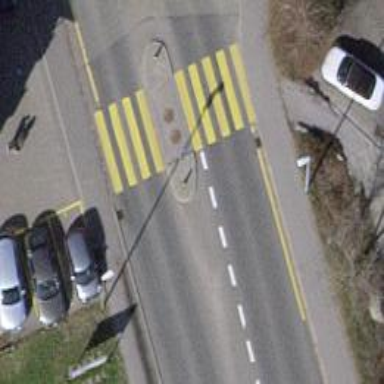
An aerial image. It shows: Marked pedestrian crossing with zebra designation and central island.